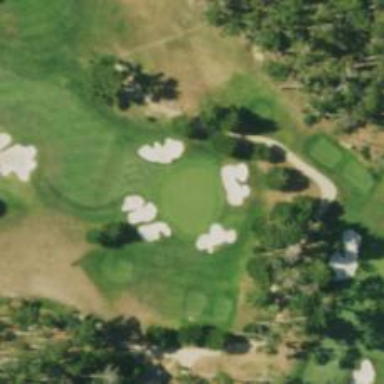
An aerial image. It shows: View of golf hole.